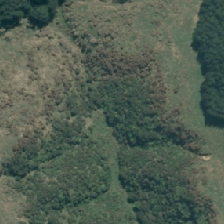
Land cover: grose_broom